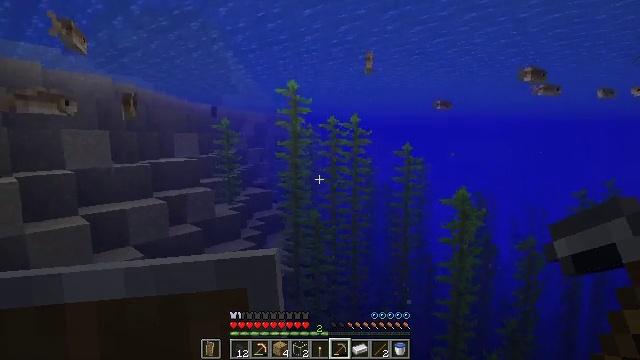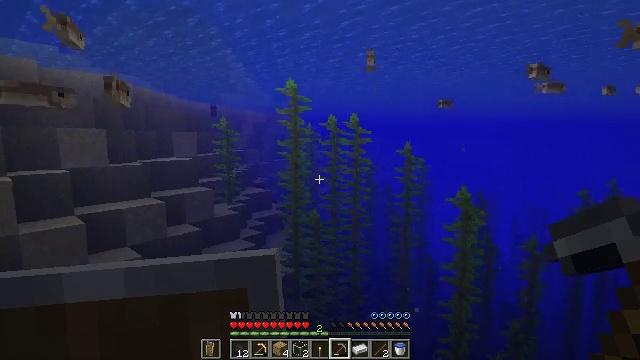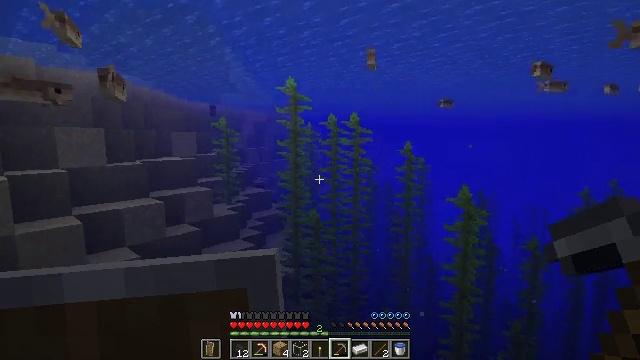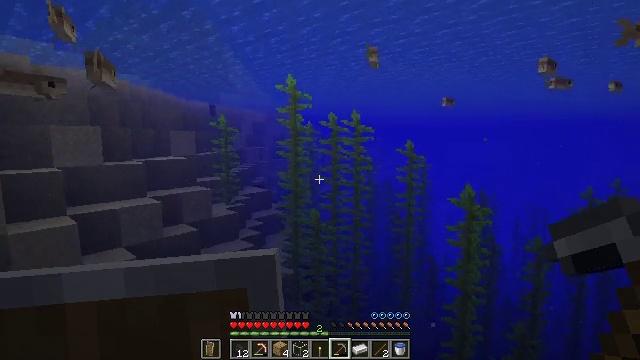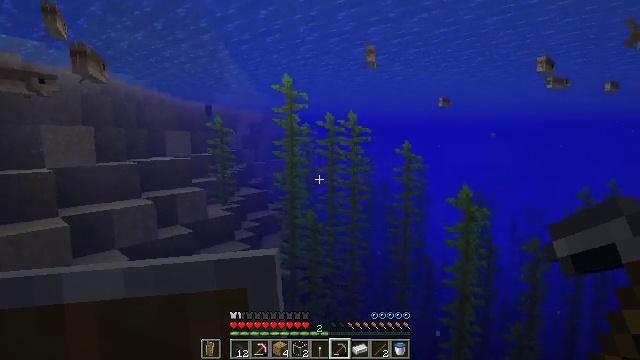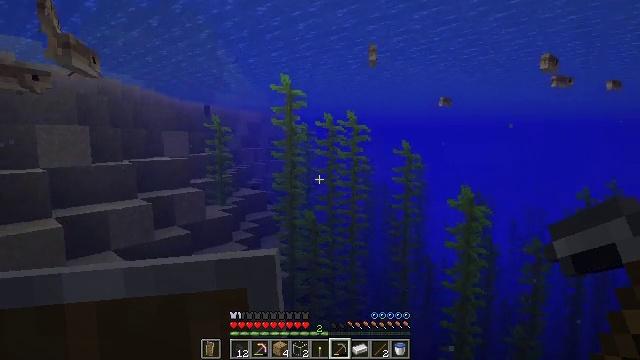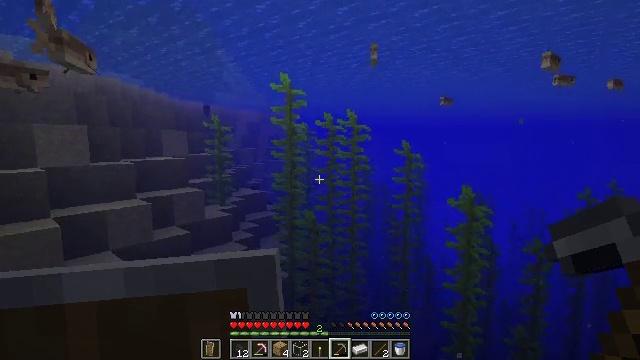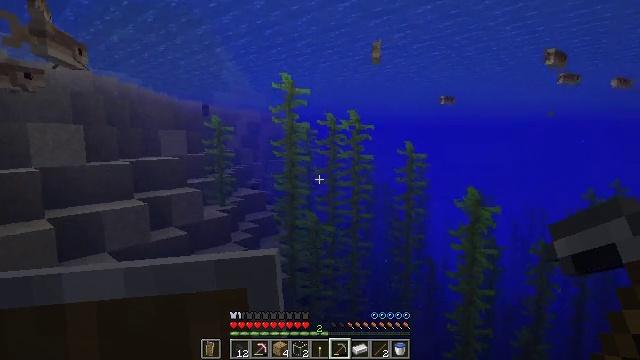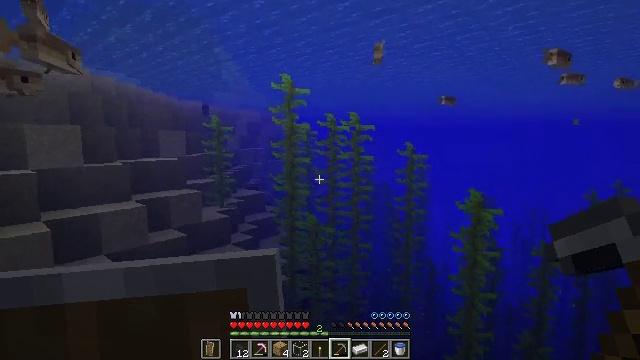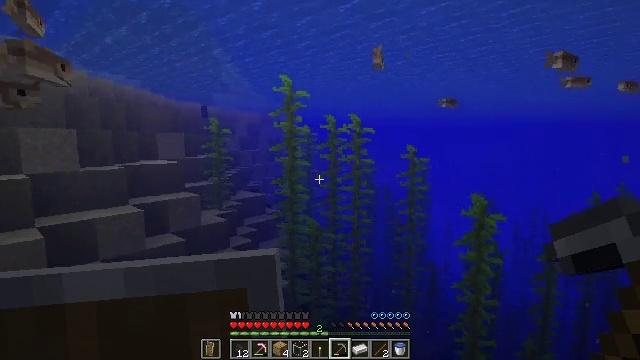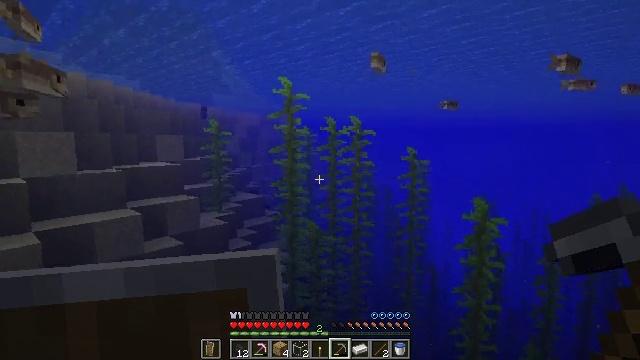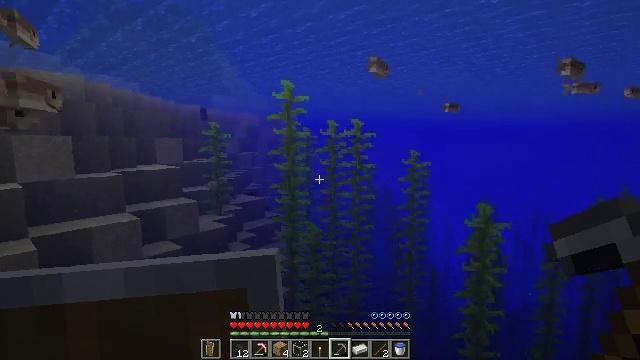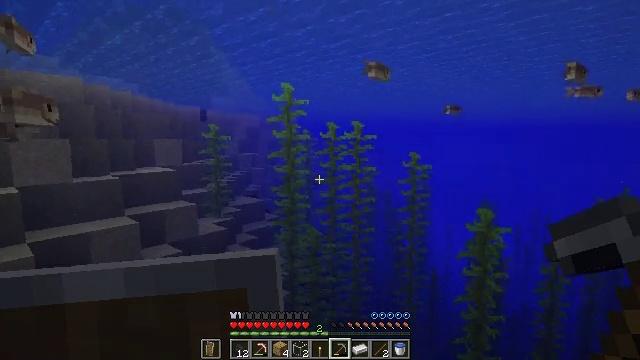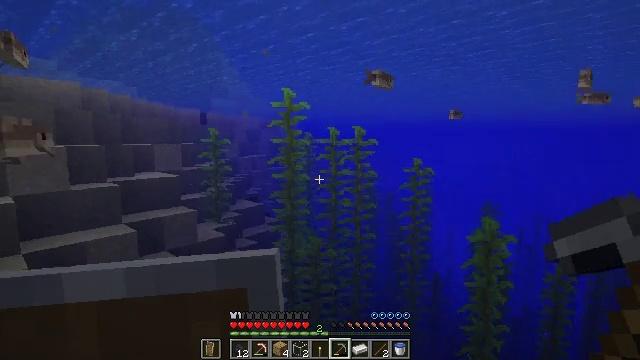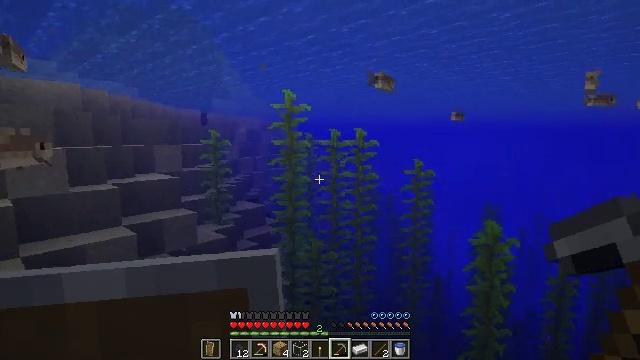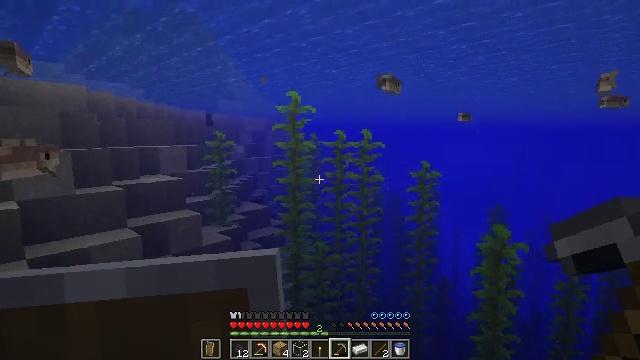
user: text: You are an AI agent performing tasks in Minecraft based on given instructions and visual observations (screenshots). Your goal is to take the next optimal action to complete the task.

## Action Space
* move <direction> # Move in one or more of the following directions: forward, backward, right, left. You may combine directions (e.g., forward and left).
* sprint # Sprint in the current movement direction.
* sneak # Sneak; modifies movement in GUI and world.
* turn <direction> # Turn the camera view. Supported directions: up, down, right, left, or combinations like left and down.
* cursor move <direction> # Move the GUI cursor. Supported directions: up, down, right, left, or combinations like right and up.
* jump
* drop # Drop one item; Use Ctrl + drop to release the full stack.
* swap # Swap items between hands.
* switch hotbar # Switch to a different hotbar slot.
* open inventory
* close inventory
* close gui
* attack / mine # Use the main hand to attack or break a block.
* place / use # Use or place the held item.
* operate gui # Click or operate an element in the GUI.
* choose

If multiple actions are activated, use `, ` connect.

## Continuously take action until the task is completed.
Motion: motion action
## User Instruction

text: Gather kelp plant by attacking it underwater.
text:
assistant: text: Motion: move forward
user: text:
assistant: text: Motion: move forward
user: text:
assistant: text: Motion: move forward
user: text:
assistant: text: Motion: move forward
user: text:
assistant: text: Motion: move forward
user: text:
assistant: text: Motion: move forward
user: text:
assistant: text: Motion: move forward, jump
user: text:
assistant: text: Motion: move forward, jump
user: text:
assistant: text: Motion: move forward, jump
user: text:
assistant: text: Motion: move forward, jump
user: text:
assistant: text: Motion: move forward, jump
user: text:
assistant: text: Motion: move forward, jump
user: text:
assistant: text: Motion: move forward
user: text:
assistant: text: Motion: move forward
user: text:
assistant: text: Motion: move forward
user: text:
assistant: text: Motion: move forward, turn left
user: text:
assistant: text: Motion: move forward, turn left
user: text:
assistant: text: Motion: move forward
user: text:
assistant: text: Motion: move forward
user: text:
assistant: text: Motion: move forward
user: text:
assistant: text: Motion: move forward
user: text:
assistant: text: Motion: move forward
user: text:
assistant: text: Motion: move forward
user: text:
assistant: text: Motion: move forward
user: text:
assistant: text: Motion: move forward
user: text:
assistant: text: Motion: move forward
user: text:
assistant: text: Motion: move forward
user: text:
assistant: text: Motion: move forward
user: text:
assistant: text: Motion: move forward
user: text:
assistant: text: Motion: move forward